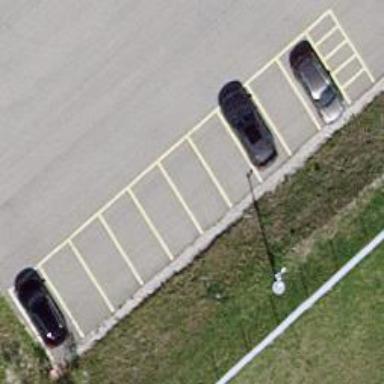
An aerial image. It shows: Parking area.